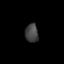
Tissue: prostate
Cell type: T cells
Senescence score: 0.2339
Nuclear area (px): 242
Mean DAPI intensity: 65.483